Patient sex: M
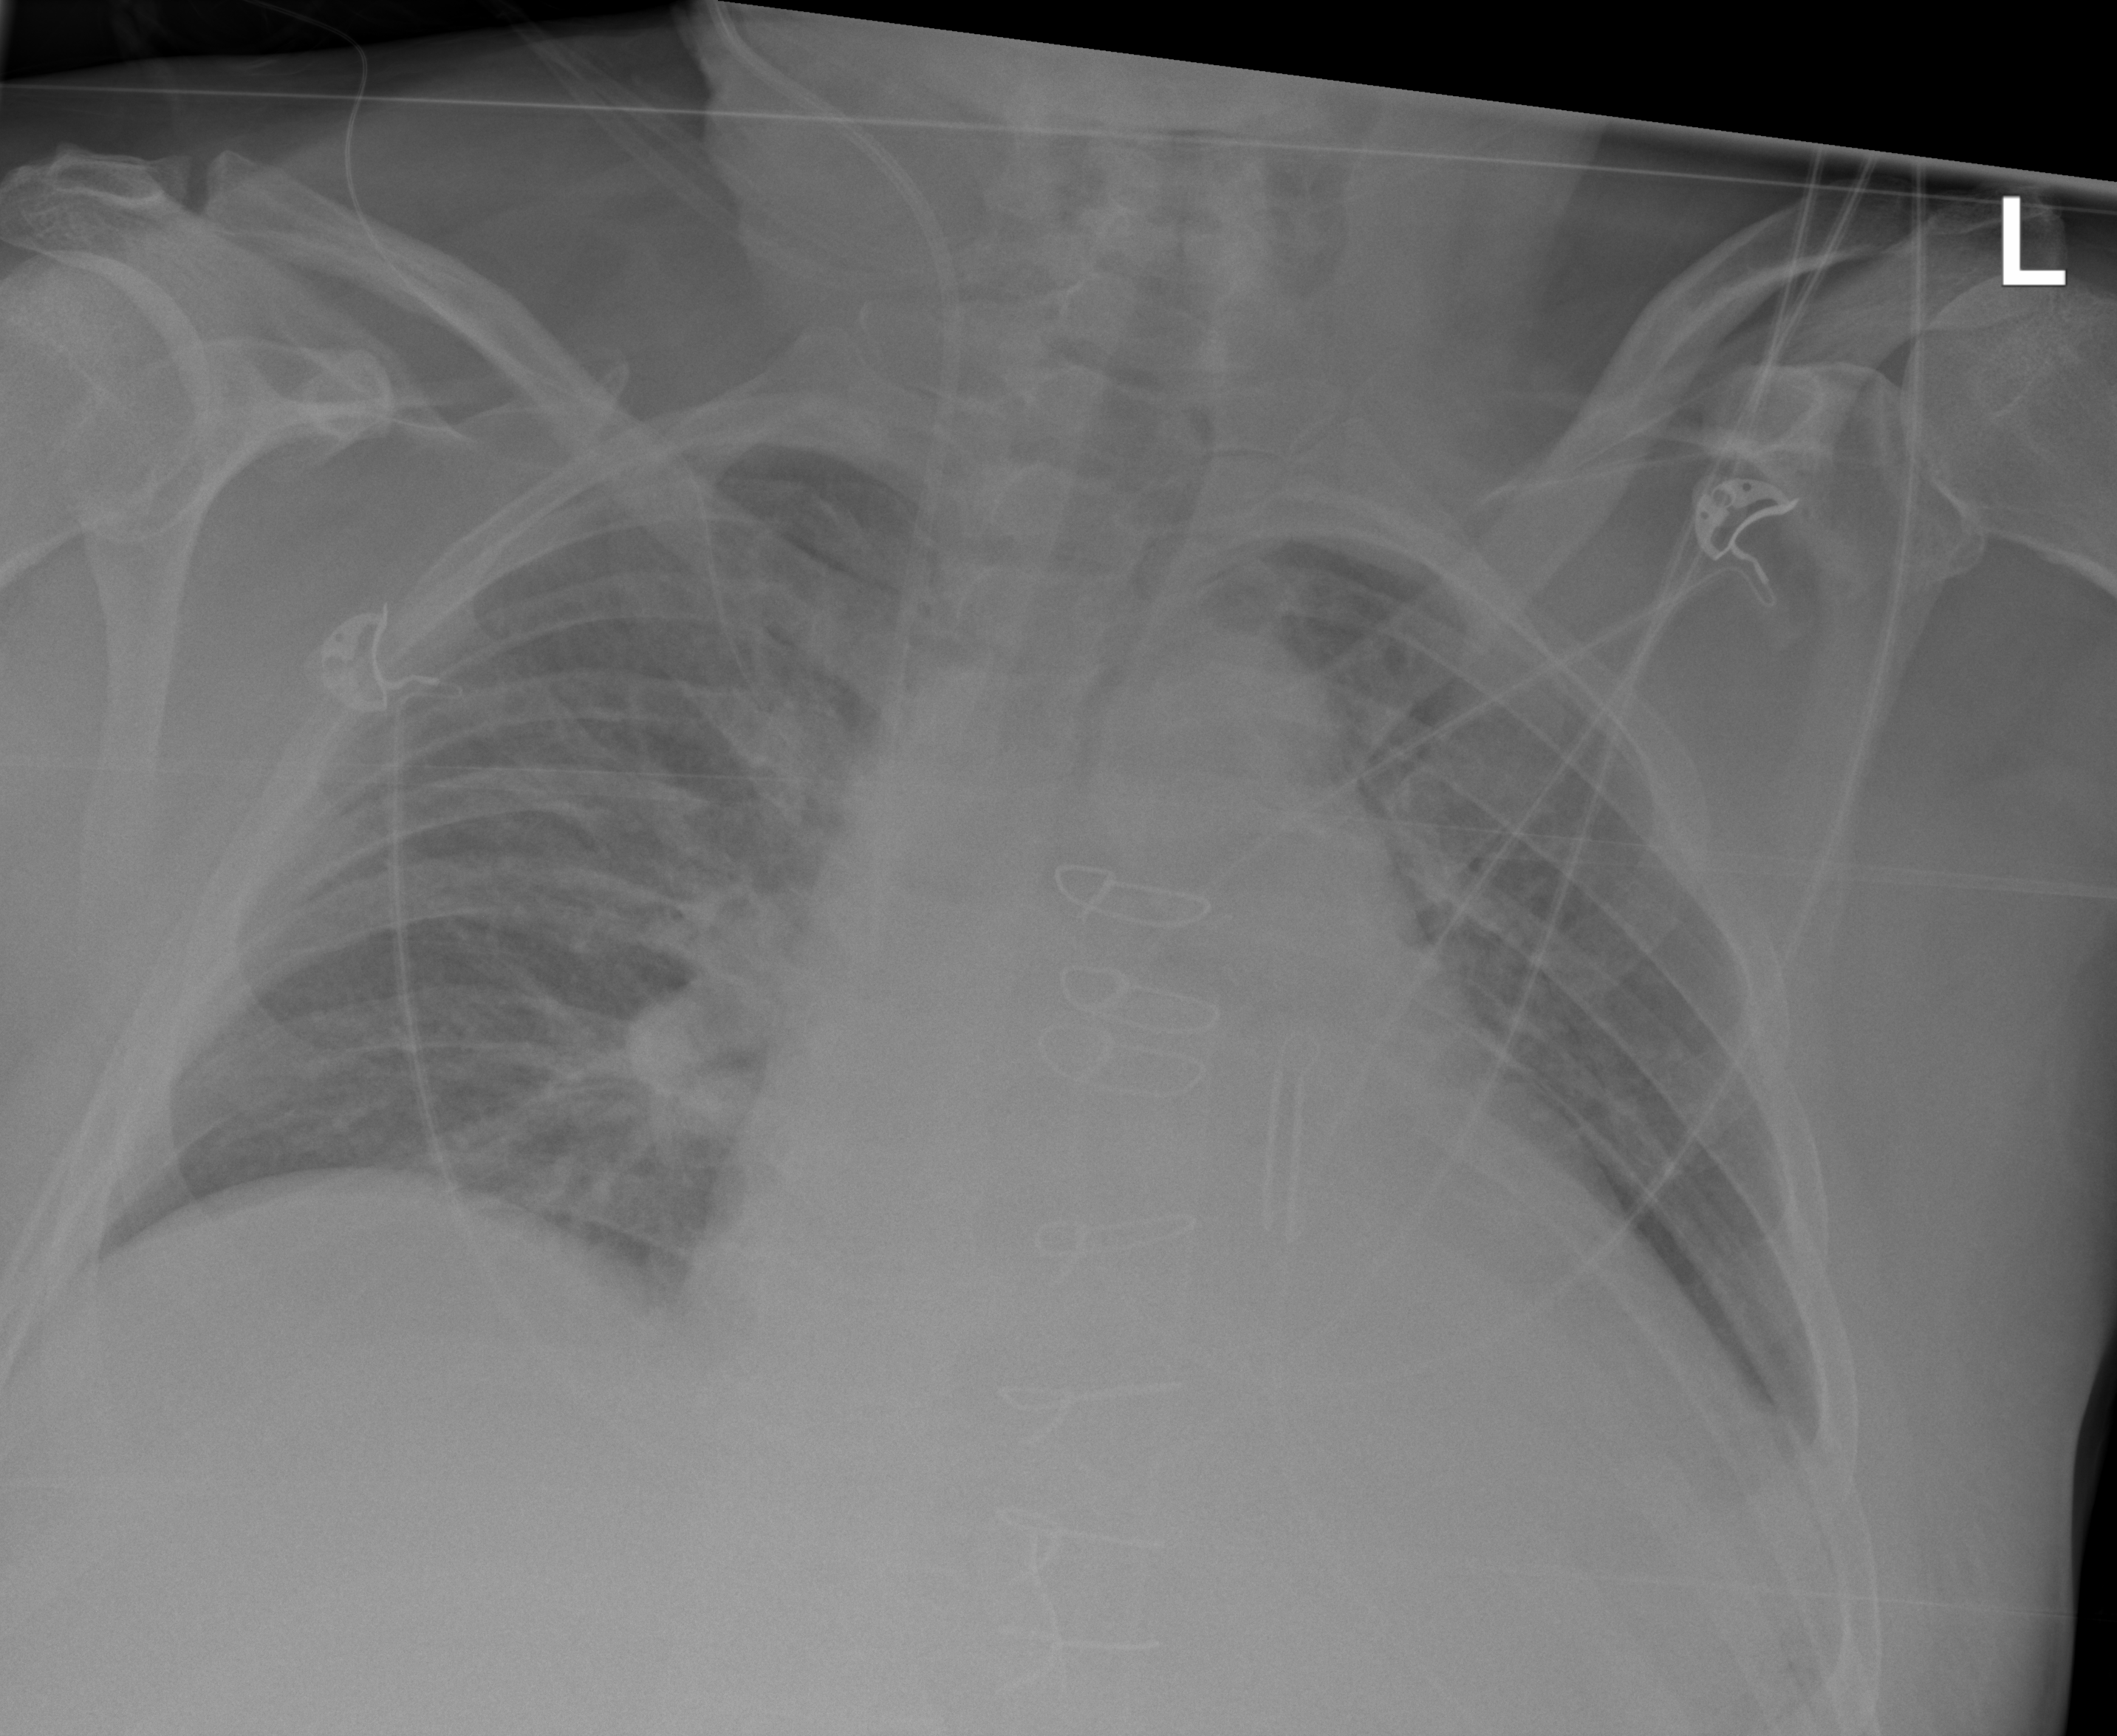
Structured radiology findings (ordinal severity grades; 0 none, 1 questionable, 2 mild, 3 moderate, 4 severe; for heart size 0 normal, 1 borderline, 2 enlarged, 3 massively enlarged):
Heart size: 2
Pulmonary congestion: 2
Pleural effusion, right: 0
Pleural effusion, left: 2
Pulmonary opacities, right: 0
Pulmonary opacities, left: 0
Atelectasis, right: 2
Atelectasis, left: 2